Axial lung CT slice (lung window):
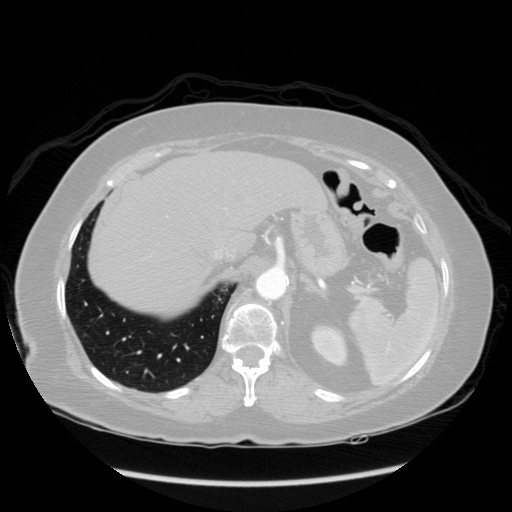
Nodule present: no